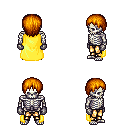
a pixel art fantasy rpg character, male body template, skeleton, yellow cape, gold greaves, dark blonde plain hairstyle, metal gloves, four views (front, back, left, right), 2x2 character sprite sheet, small pixel art, hard edges, no anti-aliasing